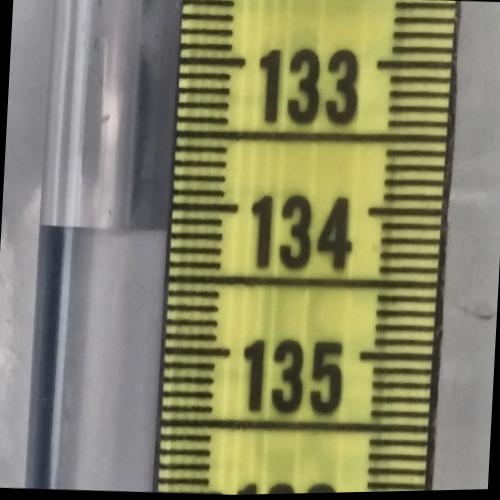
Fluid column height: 134.2 cm